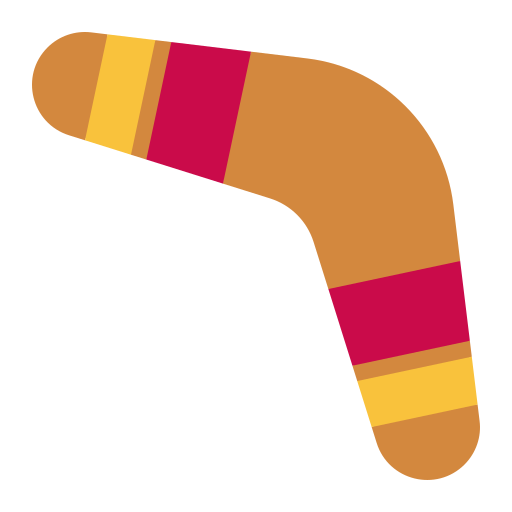
boomerang flat